Question: I have an 'EditText' field in my layout, with the 'android:inputType="number"'. The thing that bothers me is that in the bottom right corner, there is a button saying 'next', is it possible to customize this to have an 'Done' button here instead which will trigger the keyboard to "go away"?

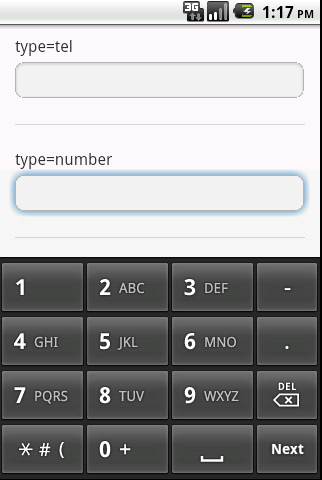
Answer: You need to set the attribute equal to 'actionDone' for Relative EditText as:
'''
<EditText
android:id="@+id/edittxt_done"
android:layout_width="fill_parent"
android:layout_height="wrap_content"
android:hint="Enter text"
android:imeOptions="actionDone"
/>
'''